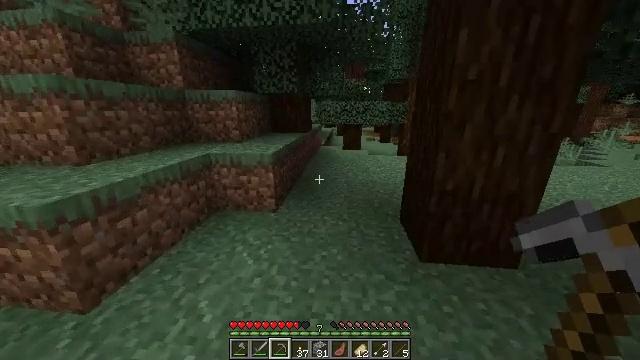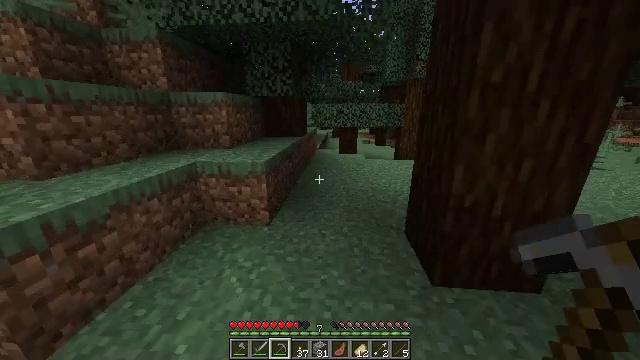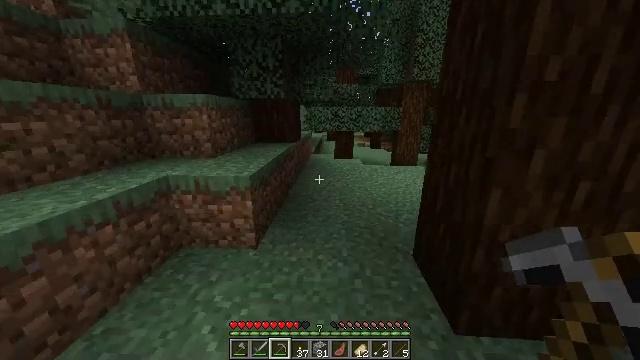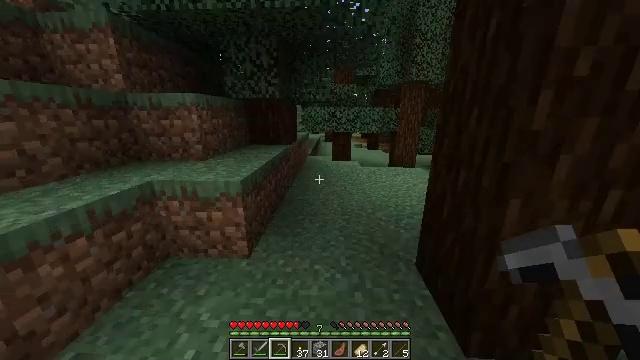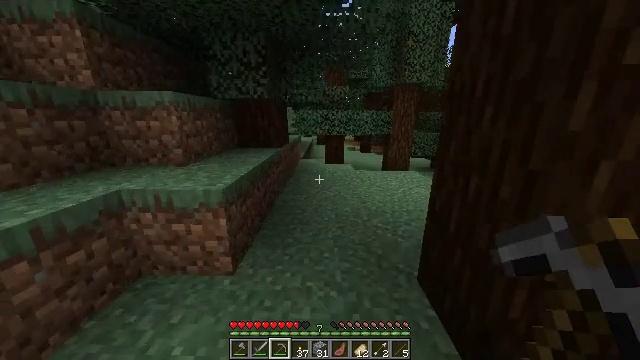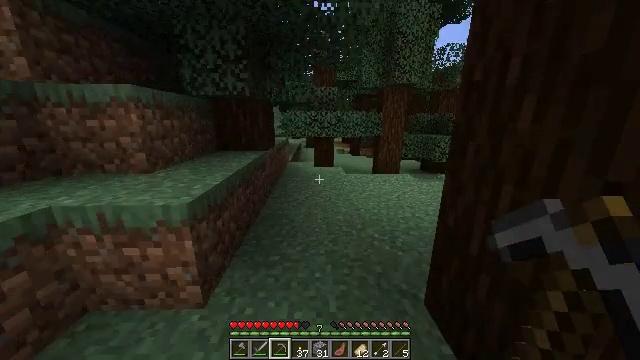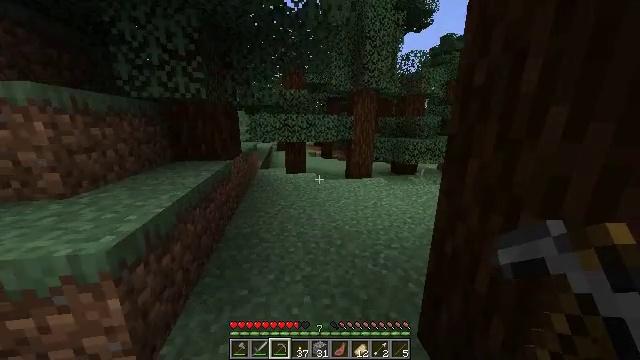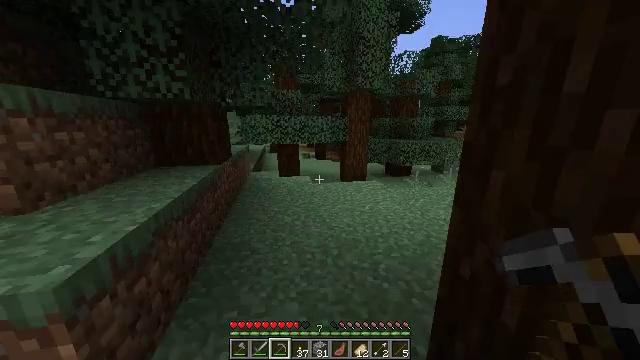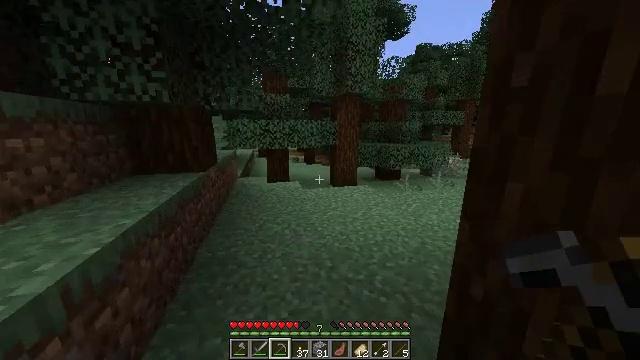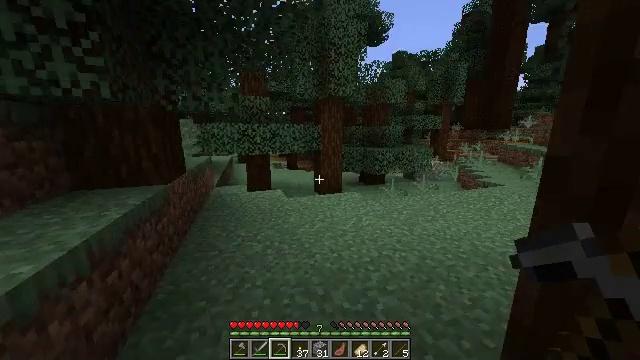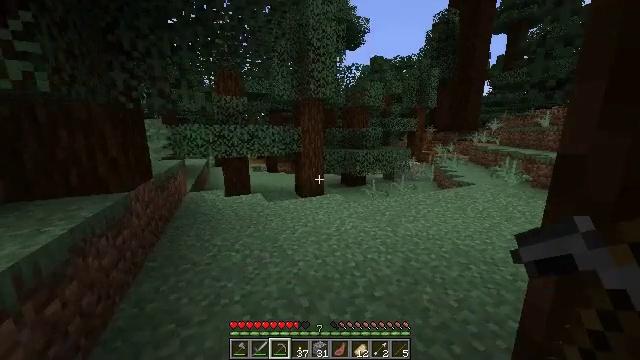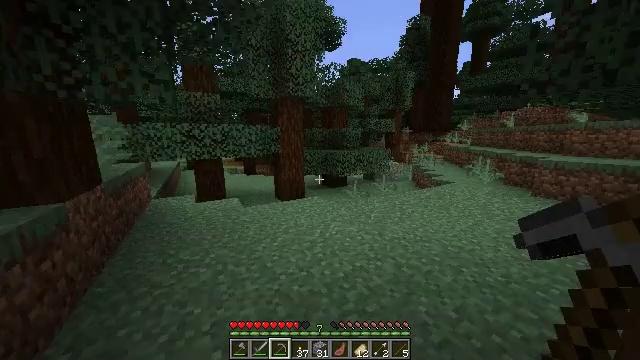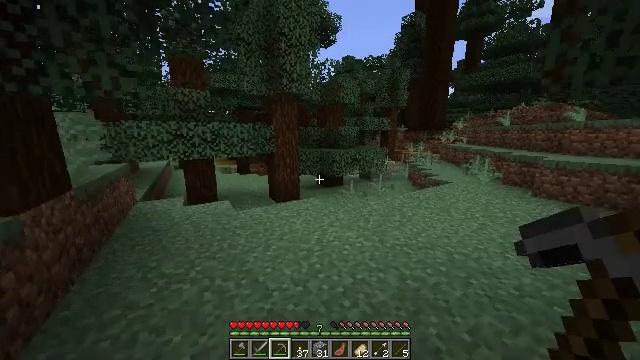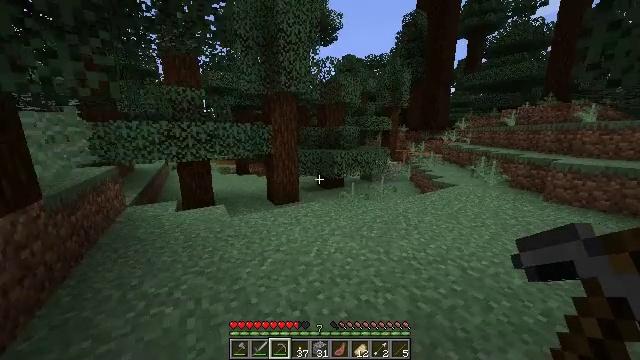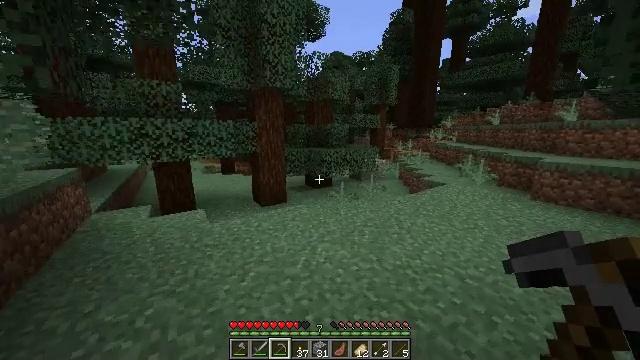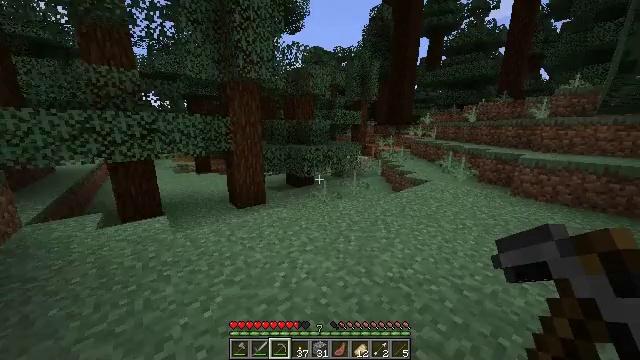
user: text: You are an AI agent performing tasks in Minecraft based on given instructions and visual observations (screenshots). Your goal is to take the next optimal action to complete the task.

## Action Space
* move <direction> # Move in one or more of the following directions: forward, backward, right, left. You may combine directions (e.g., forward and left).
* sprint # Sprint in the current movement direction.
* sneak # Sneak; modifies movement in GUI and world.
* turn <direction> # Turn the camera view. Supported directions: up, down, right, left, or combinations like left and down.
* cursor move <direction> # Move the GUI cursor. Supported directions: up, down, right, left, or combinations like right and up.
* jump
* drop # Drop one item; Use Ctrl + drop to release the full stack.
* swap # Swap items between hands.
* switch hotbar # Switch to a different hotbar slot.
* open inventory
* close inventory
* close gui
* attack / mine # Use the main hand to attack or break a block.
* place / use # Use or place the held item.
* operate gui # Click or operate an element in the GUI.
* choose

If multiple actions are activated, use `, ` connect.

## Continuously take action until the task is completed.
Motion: motion action
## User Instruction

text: Break the large fern to clear the space.
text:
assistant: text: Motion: move forward, sprint, turn right
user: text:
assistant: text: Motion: move forward, sprint, turn right
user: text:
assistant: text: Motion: move forward, sprint
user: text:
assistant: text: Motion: move forward, sprint, turn right
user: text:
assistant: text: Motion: move forward, sprint, turn right
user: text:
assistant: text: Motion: move forward, sprint, turn right
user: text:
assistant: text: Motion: move forward, sprint, turn right
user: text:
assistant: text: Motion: move forward, sprint, turn right and up
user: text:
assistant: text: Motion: move forward, sprint, turn right and up
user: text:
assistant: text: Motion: move forward, sprint, turn right
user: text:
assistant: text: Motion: move forward, sprint, turn right
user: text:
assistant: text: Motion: move forward, sprint, turn right
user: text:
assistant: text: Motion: move forward, sprint
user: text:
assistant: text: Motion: move forward, sprint, turn right
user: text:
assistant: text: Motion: move forward, sprint, turn right and down
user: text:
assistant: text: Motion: move forward, sprint, turn right
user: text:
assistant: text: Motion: move forward, sprint
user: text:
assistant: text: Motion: move forward, sprint
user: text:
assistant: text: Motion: move forward and move right, sprint
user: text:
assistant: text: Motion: move forward and move right, sprint
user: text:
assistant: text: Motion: move forward and move right, sprint
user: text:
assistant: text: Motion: move forward and move right, sprint
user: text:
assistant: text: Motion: move forward, sprint, turn right
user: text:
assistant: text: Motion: move forward, sprint, turn right
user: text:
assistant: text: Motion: move forward, sprint, turn right and up
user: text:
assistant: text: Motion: move forward, sprint, turn right
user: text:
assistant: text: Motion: move forward, sprint
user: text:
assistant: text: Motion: move forward, sprint
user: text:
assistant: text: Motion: move forward, sprint
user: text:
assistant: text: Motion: move forward, sprint